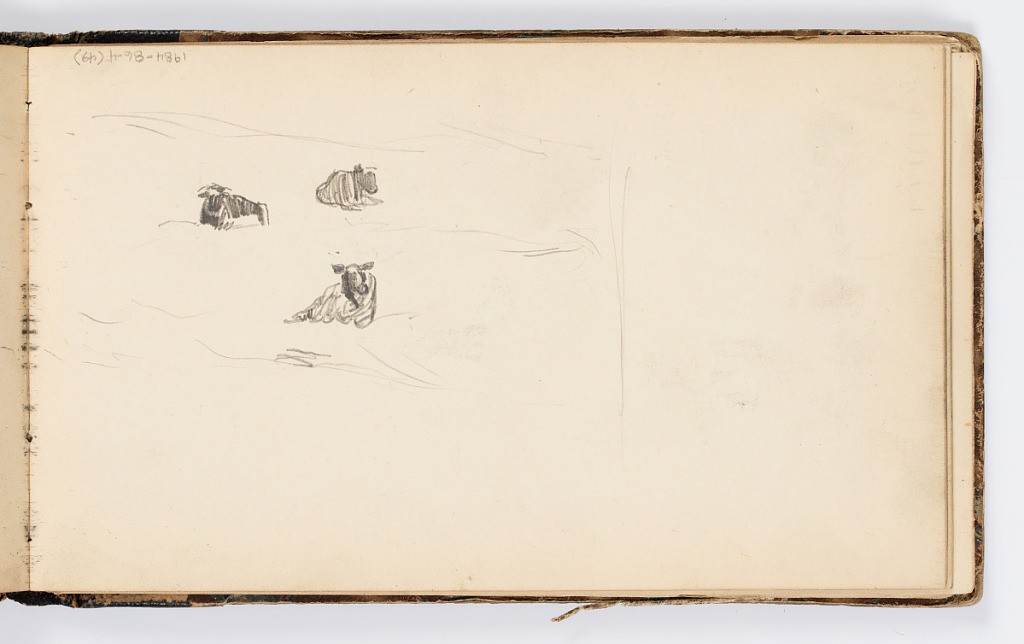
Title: Sketchbook Page
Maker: Kenyon Cox, American, 1856–1919
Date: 1875
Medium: Graphite on paper
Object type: Sketchbook folio
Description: Sketches of cows.